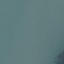
Label: SeaLake